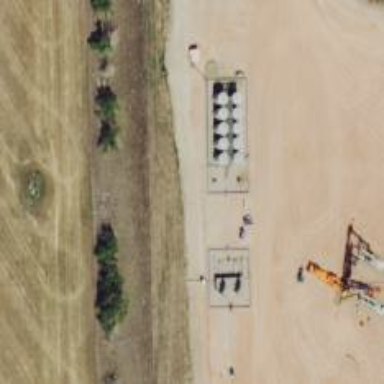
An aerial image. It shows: Storage tank with man-made structure.